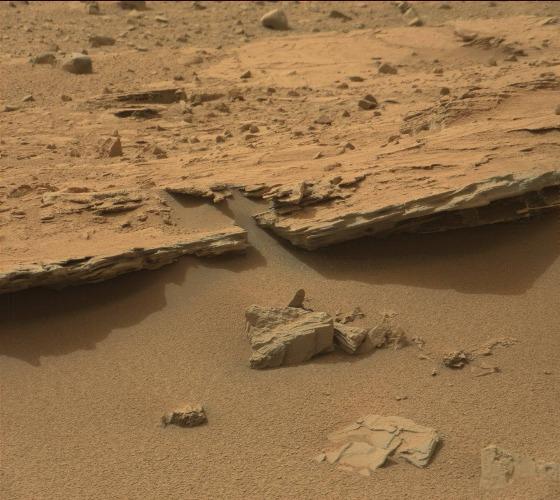
Terrain classes present: Bedrock, Gravel / Sand / Soil, Rock, Shadow